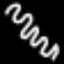
Label: squiggle